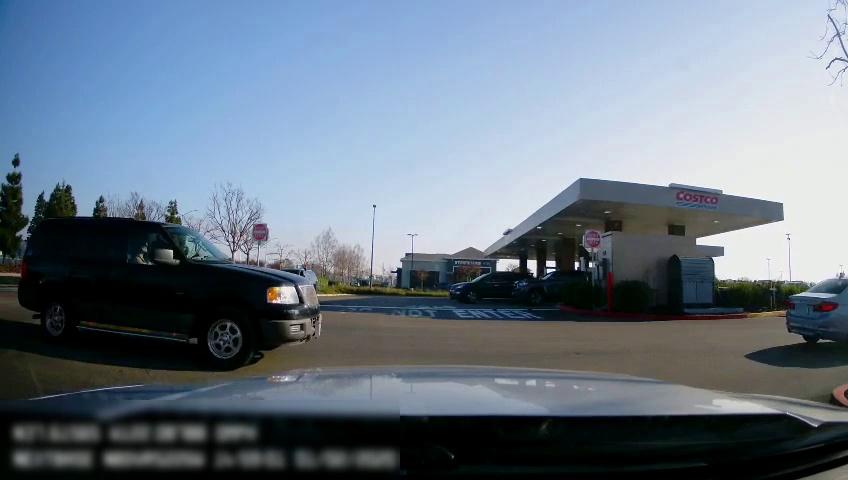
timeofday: Day
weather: Sunny
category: Drivable Space
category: Vehicles | SUV
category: Vehicles | Car
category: Vehicles | SUV
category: Vehicles | SUV
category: Vehicles | SUV
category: Traffic | Signs
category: Traffic | Signs